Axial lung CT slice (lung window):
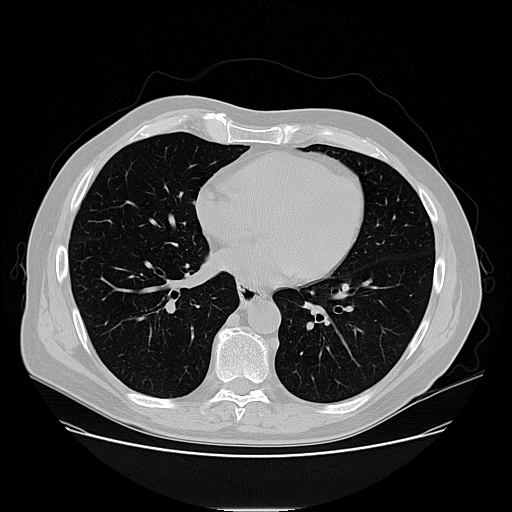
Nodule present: no